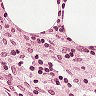
Metastatic tissue present: no